Interaction volume radius: 5 \u00c5
Interaction volume height: 30 \u00c5
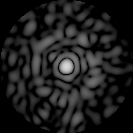
Disorder parameter: 0.8173